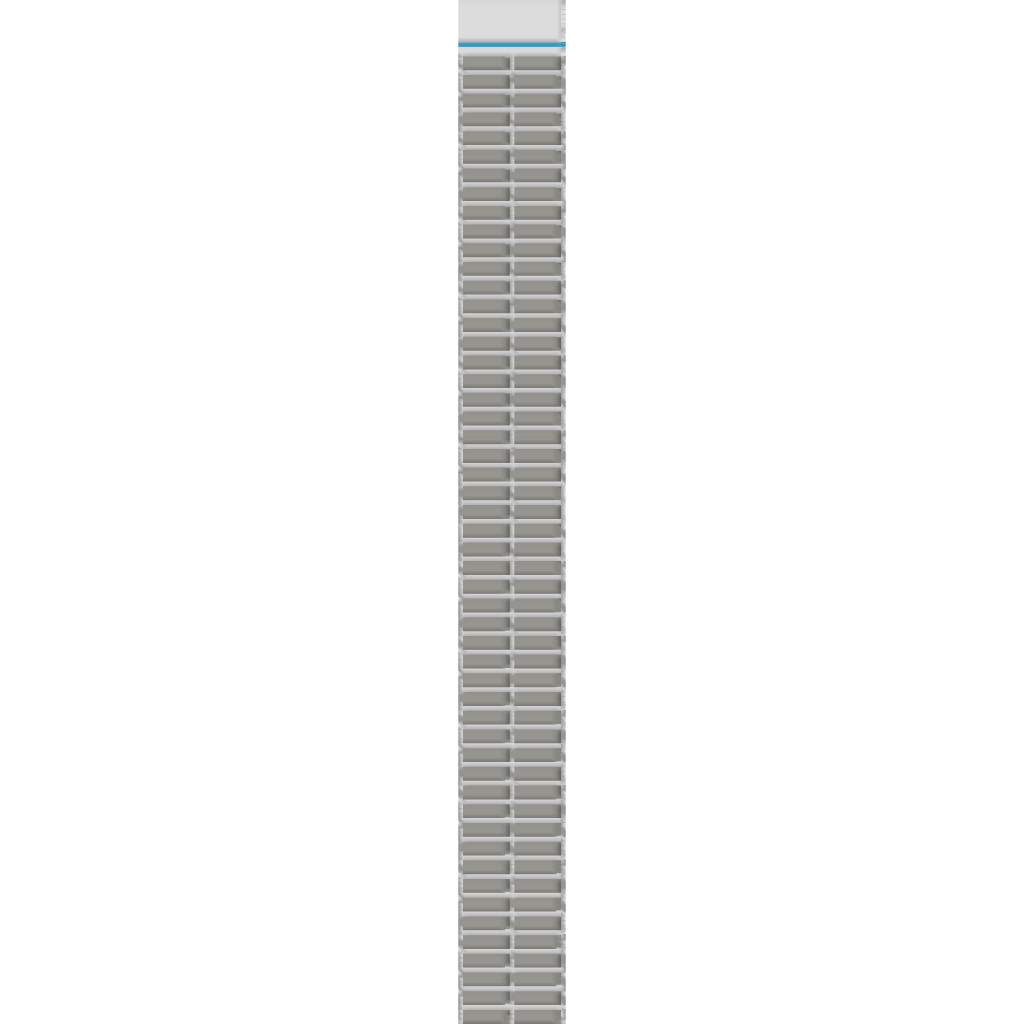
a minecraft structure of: Bank office